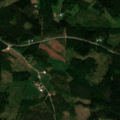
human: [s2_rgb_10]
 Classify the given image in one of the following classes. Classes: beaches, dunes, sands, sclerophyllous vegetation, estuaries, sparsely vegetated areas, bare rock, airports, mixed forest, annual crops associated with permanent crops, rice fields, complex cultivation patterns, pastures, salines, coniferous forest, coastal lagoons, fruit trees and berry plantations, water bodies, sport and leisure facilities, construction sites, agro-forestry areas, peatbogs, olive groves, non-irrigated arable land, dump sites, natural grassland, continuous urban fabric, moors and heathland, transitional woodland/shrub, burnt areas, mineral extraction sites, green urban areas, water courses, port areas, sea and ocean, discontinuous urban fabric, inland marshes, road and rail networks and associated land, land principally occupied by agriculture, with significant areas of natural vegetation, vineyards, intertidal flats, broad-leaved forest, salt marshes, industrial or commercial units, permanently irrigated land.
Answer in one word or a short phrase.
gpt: coniferous forest, mixed forest, transitional woodland/shrub